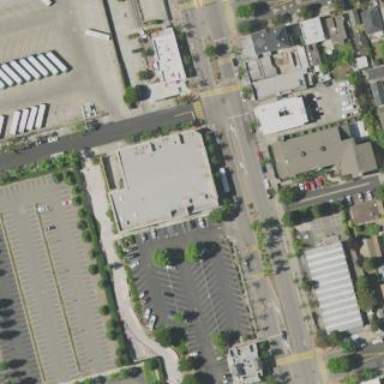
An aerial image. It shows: Flat-roofed retail building.